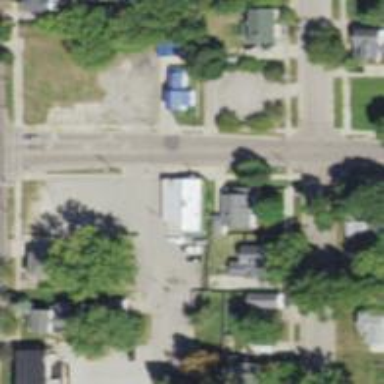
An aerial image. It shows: Alley classified as service road.